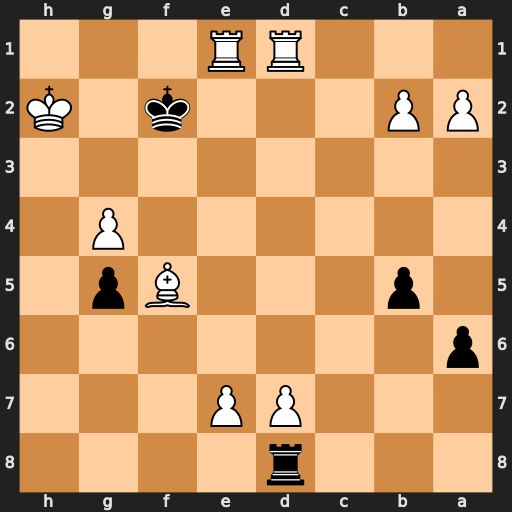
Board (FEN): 3r4/3PP3/p7/1p3Bp1/6P1/8/PP3k1K/3RR3
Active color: b
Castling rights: -
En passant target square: -
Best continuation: Rh8+ Bh7 Rxh7#